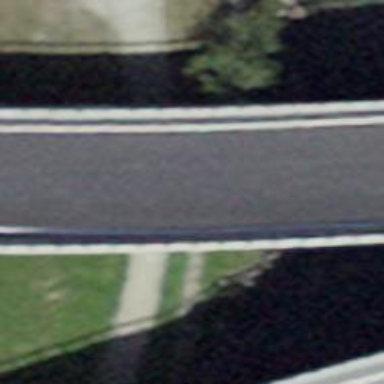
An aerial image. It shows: Bridge with asphalt surface carrying primary link road.